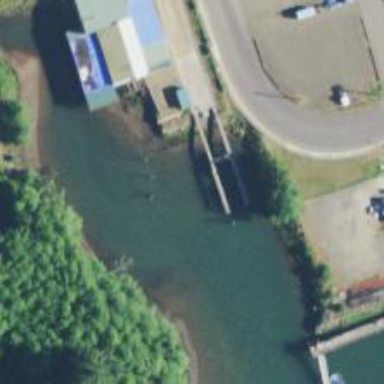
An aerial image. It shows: Pier designed for boat lift on the waterway.